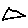
Label: triangle